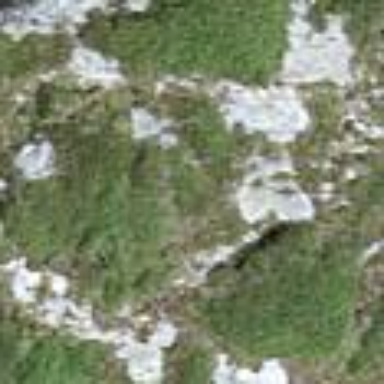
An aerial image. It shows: Landscape of bare rock.